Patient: sex M, age 65
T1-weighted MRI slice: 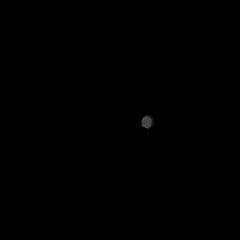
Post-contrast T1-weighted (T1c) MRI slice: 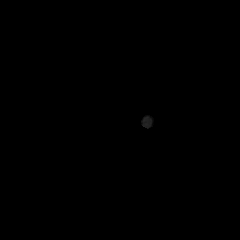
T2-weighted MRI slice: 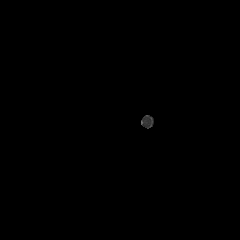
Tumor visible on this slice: no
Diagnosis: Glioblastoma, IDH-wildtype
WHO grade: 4